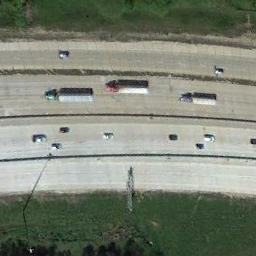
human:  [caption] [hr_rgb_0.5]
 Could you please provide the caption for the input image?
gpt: The freeway goes through the grass with some cars .

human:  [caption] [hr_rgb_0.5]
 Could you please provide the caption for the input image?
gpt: A freeway with a small bend goes through the green belt and some cars are driving on the freeway .

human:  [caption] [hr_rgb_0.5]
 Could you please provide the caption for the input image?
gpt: There are large green lawns around the freeway and there are many cars on the freeway .

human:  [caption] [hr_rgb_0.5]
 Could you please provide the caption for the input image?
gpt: There are no cars on the motorway .

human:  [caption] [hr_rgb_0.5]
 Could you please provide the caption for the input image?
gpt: There are green lawns beside the freeway .